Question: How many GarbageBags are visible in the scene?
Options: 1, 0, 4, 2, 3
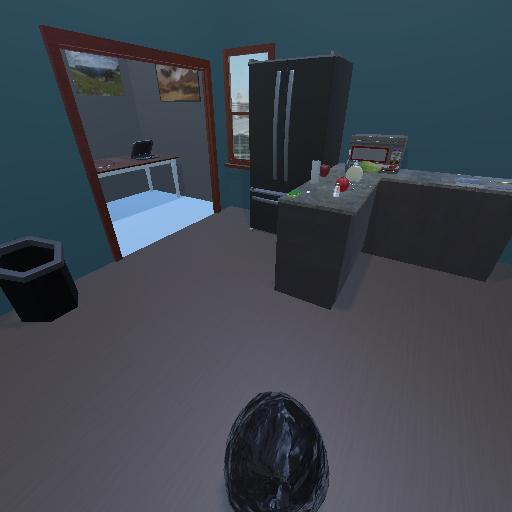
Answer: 1